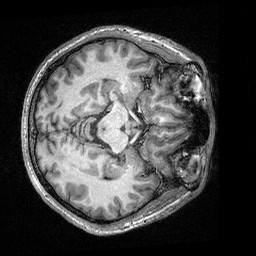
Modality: T1w
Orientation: axial
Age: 23
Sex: female
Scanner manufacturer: siemens
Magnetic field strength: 3 T
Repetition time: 2.53 s
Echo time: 0.00309 s